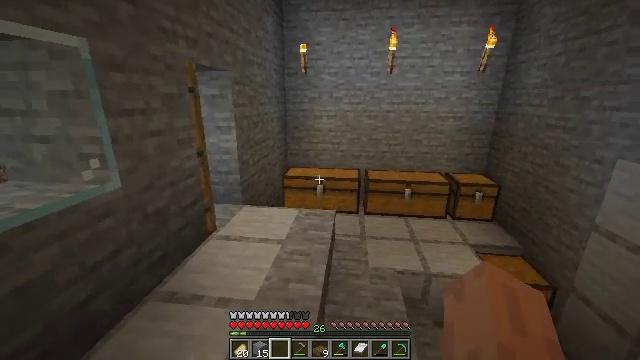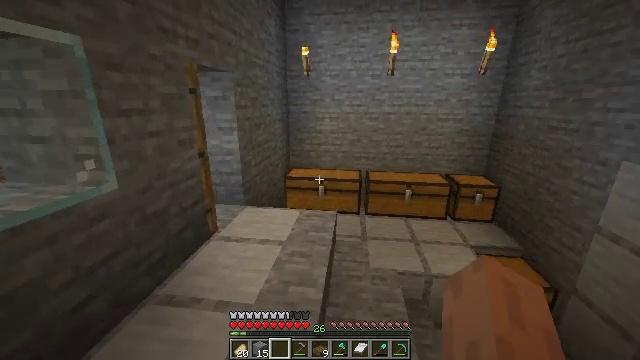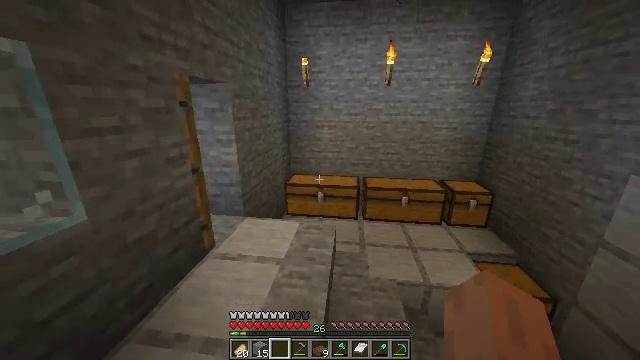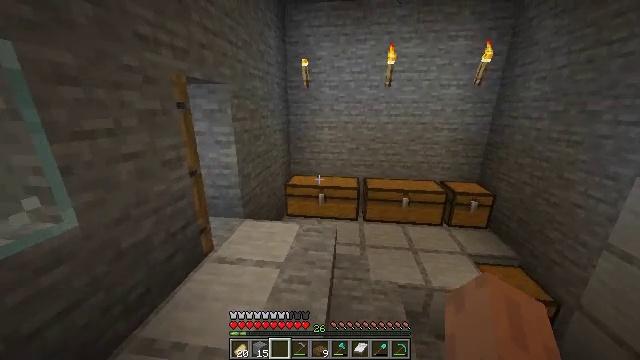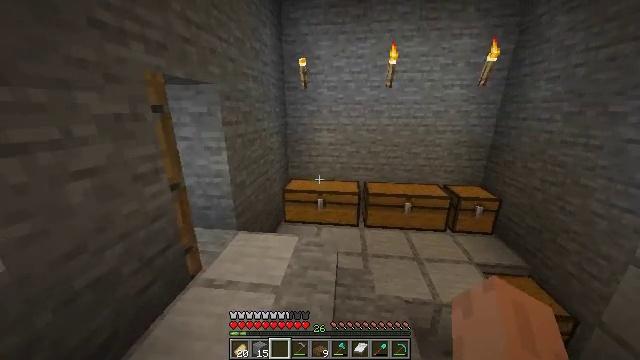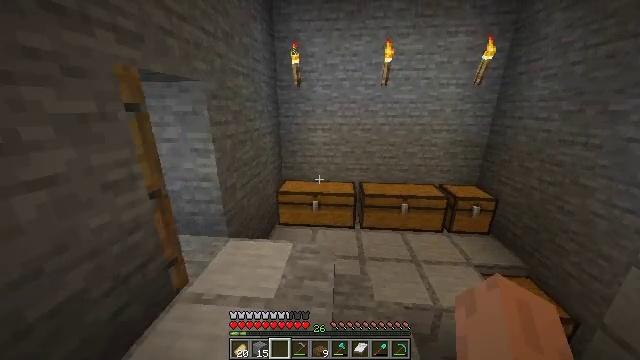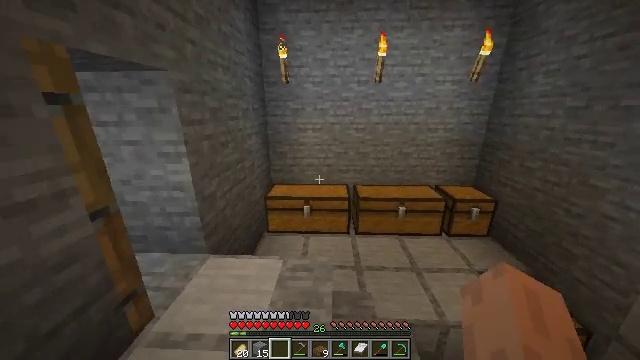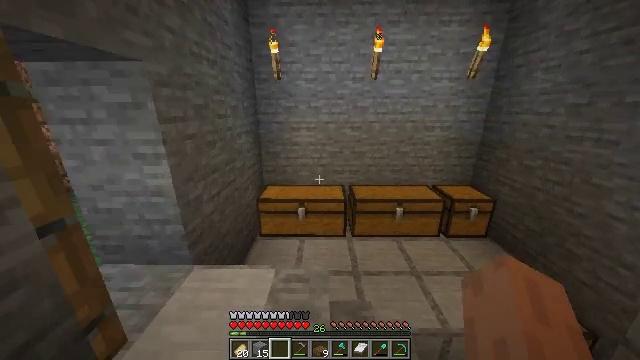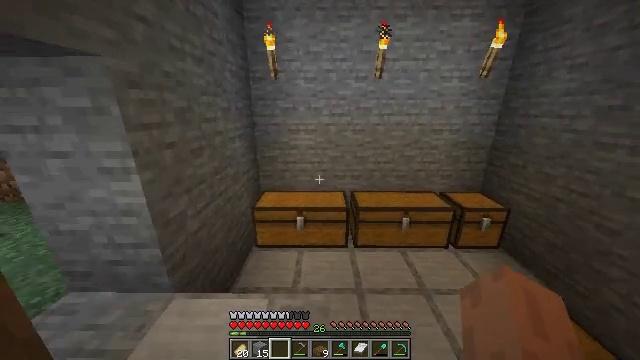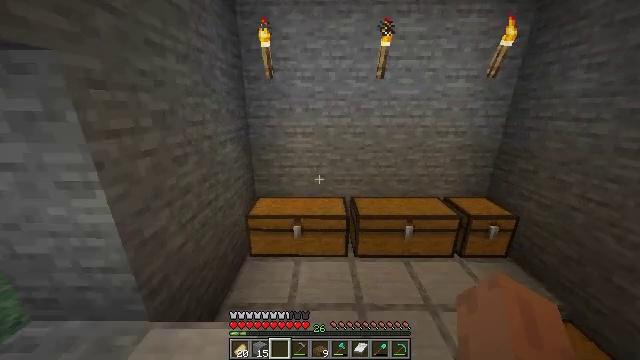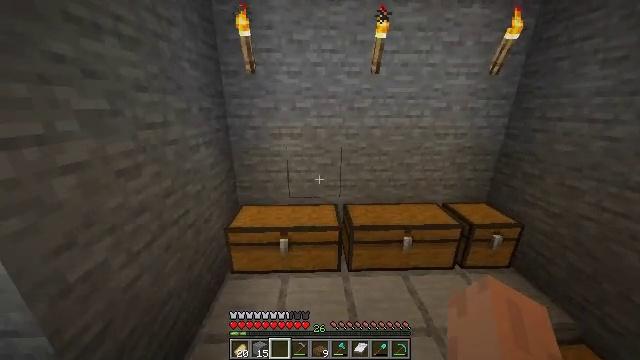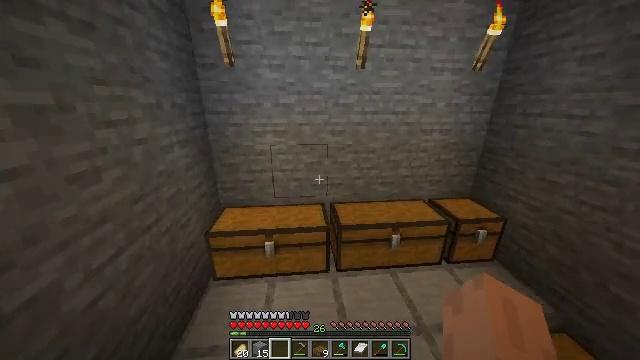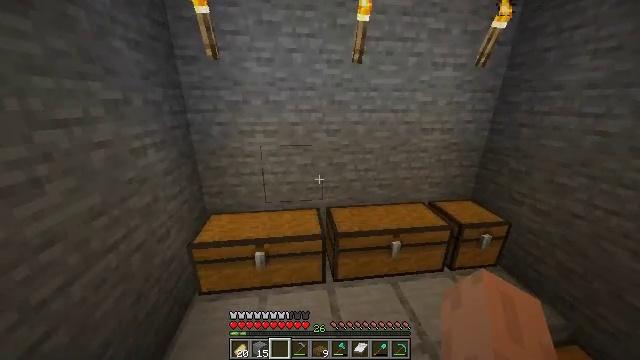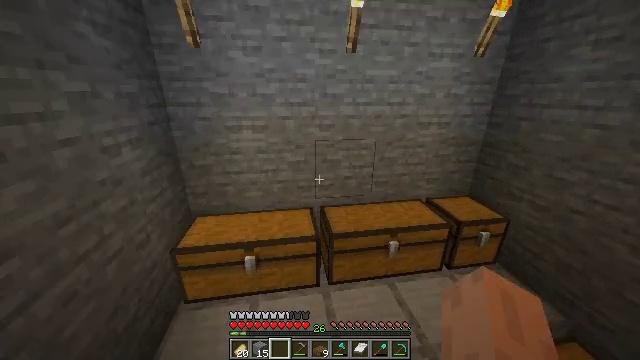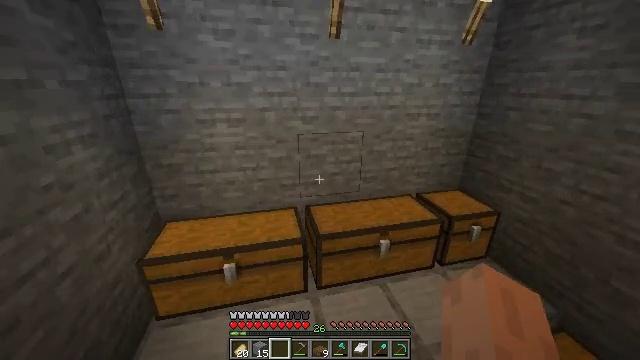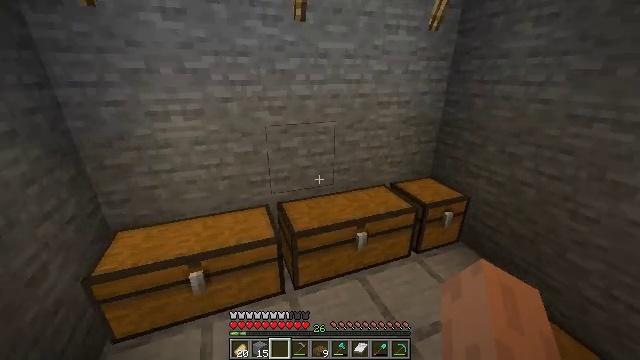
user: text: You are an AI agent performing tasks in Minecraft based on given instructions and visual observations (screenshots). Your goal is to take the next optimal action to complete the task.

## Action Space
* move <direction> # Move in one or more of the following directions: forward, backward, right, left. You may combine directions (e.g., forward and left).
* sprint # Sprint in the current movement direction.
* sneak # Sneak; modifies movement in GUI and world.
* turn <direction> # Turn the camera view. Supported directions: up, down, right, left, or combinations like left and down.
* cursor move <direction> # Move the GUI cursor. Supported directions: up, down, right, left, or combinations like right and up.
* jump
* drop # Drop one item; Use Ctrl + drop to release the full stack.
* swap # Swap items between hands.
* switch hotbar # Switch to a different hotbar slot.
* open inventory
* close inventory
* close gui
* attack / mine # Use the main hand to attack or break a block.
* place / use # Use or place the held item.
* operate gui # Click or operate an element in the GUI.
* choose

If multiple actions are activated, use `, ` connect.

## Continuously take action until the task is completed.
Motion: motion action
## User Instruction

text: Use a crafting table to make pumpkin seeds.
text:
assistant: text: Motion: move forward, sprint
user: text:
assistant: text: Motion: move forward, sprint
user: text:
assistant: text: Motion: move forward
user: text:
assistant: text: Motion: move forward
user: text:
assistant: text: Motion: move forward, turn right
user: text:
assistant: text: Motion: move forward, turn right
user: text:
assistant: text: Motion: move forward, turn right
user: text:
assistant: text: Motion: move forward
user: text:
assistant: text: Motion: move forward
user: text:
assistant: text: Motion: move forward, turn right
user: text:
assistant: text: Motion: move forward, turn right
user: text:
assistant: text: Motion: turn right
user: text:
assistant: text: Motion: turn right
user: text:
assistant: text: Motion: turn right
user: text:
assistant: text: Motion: turn right and down
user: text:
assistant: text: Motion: turn right
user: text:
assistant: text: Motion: turn right and down
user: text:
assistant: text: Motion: turn right and down
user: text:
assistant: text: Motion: turn right
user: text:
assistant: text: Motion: no_op
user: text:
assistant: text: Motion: turn right
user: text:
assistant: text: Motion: turn right
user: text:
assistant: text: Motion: turn right and down
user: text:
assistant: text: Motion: turn right and down
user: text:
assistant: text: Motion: turn right and down
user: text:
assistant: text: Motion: turn right and down
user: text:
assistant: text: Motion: turn right
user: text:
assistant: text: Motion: turn right
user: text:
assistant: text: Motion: turn right
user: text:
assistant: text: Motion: turn right